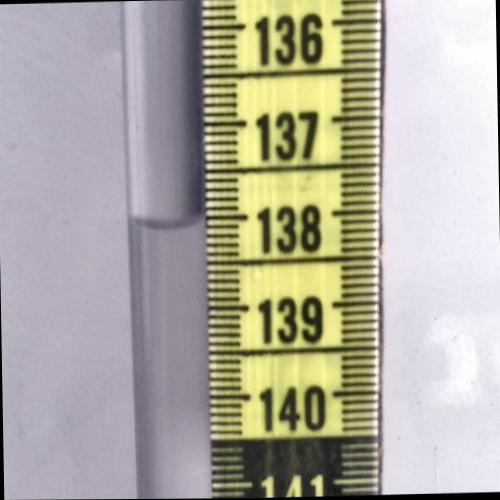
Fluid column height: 138.0 cm